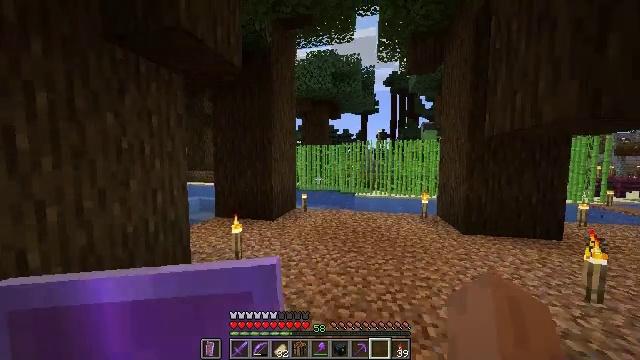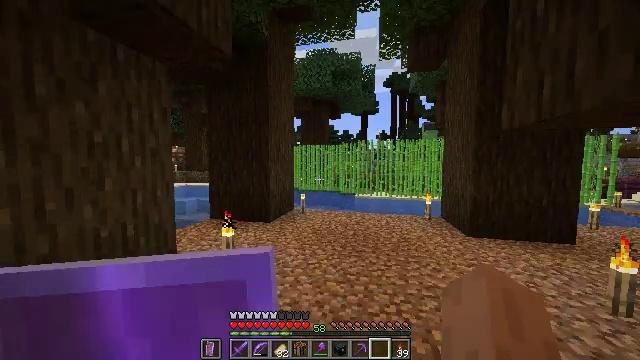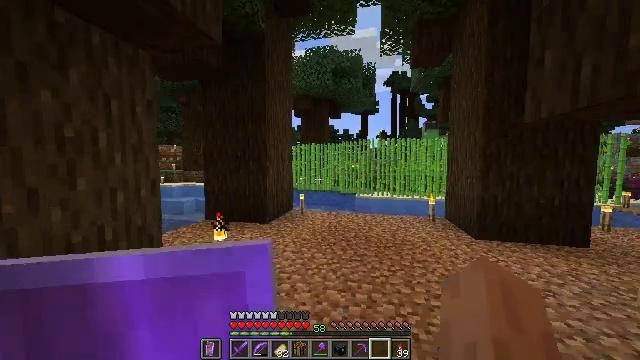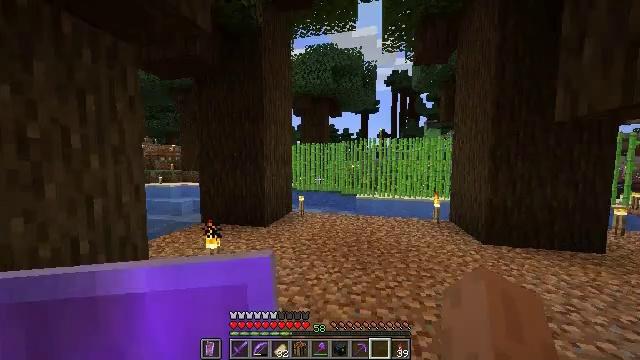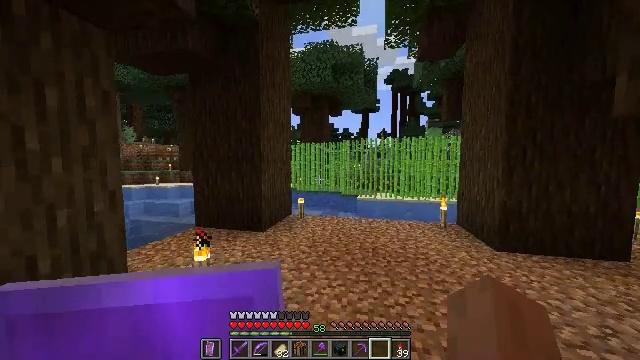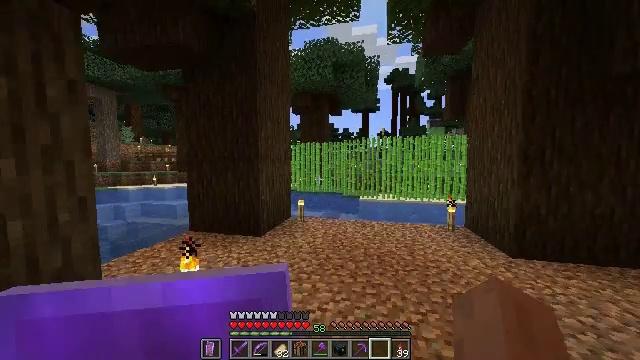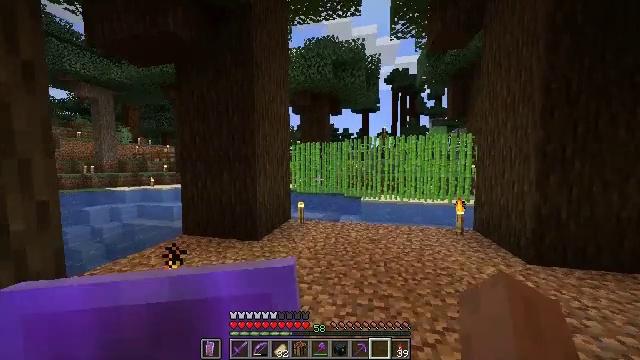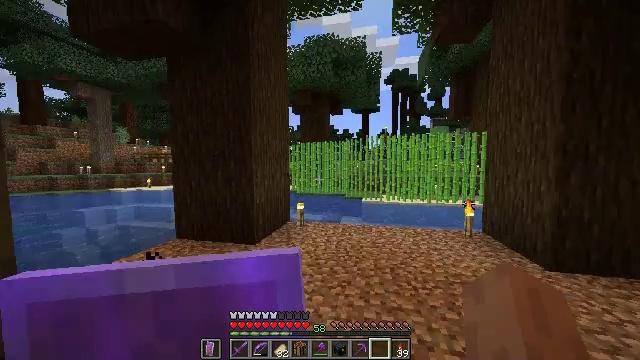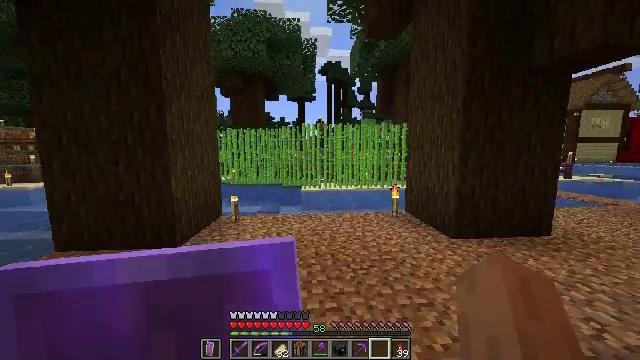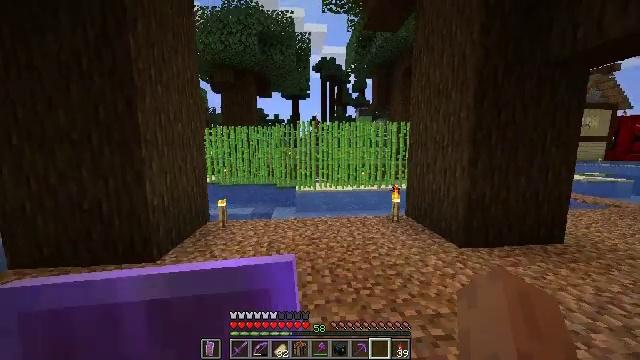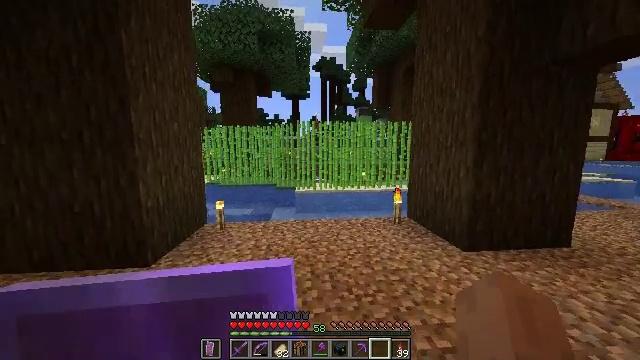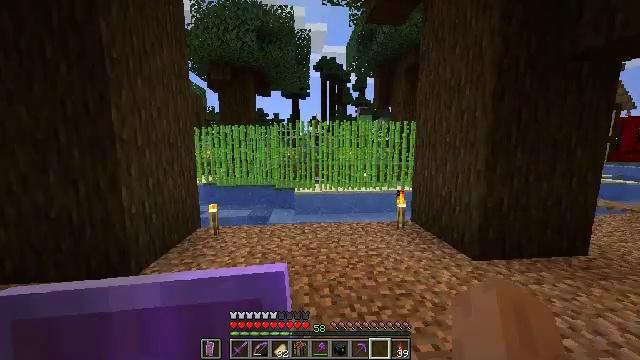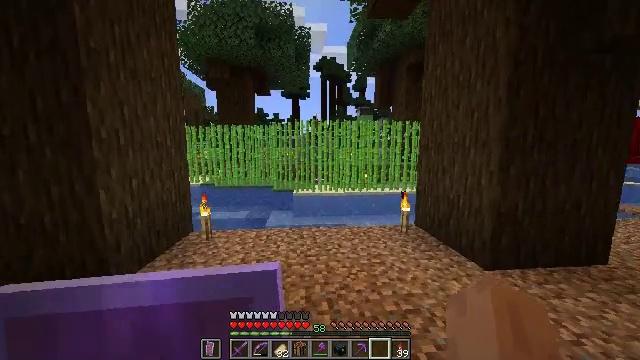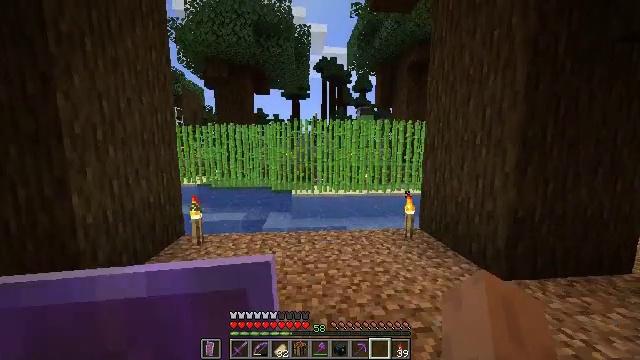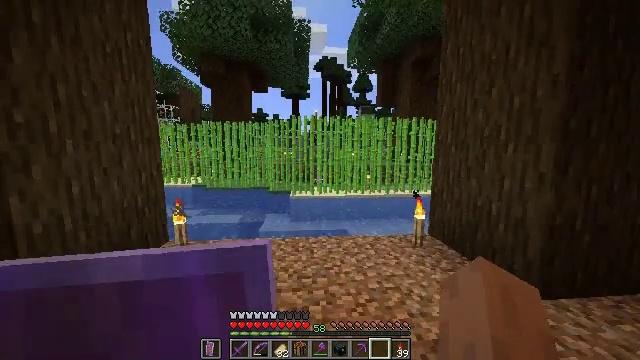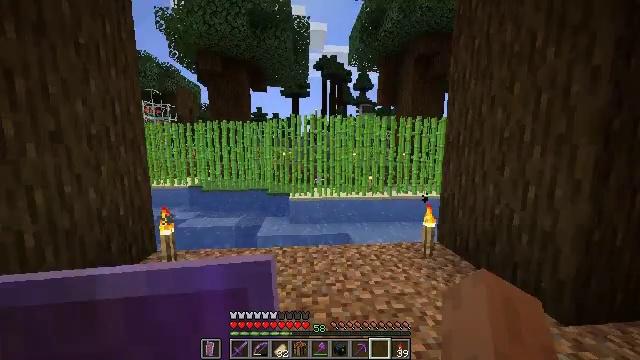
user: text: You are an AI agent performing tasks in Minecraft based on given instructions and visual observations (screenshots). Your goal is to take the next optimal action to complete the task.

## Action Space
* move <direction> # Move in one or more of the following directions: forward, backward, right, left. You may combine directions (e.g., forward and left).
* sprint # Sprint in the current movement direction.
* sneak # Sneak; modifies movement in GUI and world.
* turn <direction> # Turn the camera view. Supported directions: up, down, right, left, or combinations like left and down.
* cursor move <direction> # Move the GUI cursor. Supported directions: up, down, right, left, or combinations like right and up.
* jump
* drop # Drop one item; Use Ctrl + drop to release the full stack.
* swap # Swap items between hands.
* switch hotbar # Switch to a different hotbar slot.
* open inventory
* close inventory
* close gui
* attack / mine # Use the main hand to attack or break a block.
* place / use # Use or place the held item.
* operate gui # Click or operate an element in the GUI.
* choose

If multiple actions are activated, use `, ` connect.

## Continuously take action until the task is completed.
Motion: motion action
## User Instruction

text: Gather slime blocks for crafting purposes.
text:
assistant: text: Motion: move forward, sprint
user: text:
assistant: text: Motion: move forward, sprint
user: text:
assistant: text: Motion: move forward, sprint
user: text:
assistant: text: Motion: move forward, sprint
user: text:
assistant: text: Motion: move forward, sprint
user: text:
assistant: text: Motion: move forward, sprint
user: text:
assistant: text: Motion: move forward, sprint
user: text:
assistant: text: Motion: move forward, sprint, turn right and down
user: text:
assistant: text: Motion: move forward, sprint, turn right
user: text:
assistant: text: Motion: move forward, sprint
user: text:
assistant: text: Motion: move forward, sprint
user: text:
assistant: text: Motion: move forward, sprint
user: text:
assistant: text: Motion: move forward, sprint
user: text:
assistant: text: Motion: move forward, sprint
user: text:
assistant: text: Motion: move forward, sprint
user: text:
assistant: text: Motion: move forward, sprint, turn right
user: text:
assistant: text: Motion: move forward, sprint, turn right
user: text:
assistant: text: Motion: move forward, sprint
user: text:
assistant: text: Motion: move forward, sprint
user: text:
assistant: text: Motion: move forward, sprint
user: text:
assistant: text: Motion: move forward, sprint, turn left
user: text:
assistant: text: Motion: move forward, sprint
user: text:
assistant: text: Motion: move forward, sprint
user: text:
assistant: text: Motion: move forward, sprint
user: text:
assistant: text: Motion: move forward, sprint
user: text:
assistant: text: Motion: move forward, sprint
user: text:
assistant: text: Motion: move forward, sprint
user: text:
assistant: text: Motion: move forward, sprint
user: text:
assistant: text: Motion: move forward, sprint, jump
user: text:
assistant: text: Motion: move forward, sprint, jump